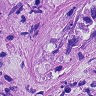
Metastatic tissue present: yes